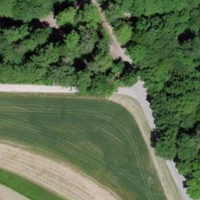
EUNIS habitat code: 44
Species observed at this site:
Geum rivale
Filipendula ulmaria